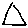
Label: triangle